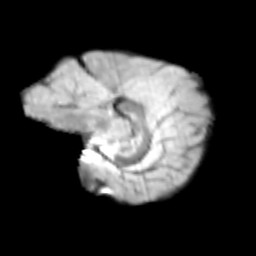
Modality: T2w
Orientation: sagittal
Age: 10
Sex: female
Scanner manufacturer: siemens
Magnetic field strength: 3 T
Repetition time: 3.8 s
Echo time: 0.07 s